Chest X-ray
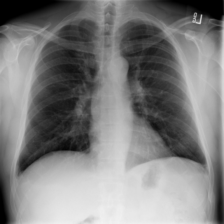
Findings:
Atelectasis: negative
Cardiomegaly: negative
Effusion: negative
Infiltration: negative
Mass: negative
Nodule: negative
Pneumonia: negative
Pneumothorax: negative
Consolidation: negative
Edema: negative
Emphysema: negative
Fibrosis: negative
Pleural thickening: negative
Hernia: negative